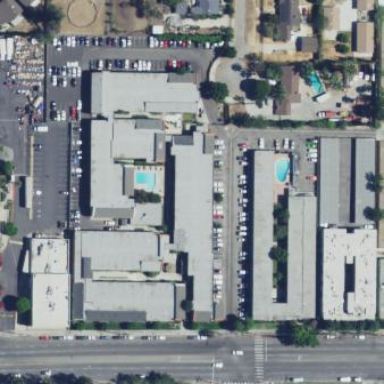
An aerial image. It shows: Image showing building with apartments.